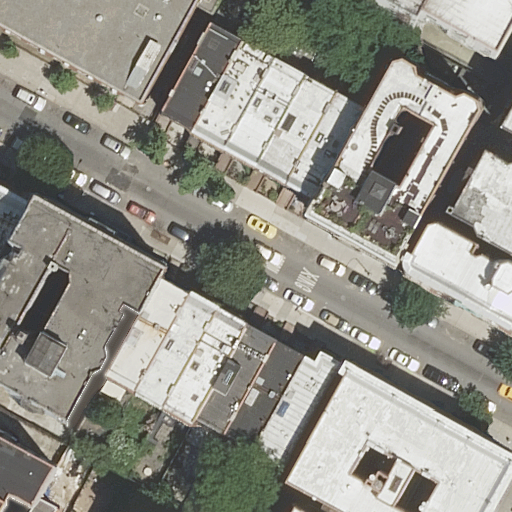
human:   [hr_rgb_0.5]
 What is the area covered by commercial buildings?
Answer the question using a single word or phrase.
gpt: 0m2

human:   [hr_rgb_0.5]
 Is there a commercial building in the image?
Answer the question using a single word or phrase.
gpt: no

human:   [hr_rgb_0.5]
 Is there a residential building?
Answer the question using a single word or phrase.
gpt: yes

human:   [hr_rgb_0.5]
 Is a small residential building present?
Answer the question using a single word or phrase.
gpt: yes

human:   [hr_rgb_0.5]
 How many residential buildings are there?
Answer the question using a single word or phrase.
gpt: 23

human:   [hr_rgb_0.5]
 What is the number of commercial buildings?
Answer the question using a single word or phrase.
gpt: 0

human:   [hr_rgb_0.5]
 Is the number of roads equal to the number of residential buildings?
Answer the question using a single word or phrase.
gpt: no

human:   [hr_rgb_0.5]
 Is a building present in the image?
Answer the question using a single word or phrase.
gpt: yes

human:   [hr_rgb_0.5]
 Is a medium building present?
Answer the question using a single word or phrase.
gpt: yes

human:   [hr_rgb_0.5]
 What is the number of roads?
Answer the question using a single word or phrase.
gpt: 1

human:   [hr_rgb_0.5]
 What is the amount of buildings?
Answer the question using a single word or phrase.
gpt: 23

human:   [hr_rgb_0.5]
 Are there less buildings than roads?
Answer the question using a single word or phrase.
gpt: no

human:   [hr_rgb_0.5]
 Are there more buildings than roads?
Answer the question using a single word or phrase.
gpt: yes

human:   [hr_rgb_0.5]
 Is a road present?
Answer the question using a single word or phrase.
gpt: yes

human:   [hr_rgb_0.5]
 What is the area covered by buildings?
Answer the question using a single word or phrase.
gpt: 4836m2

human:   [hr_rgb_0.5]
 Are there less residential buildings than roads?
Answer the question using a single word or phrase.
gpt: no

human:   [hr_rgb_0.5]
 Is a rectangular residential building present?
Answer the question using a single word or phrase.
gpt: yes

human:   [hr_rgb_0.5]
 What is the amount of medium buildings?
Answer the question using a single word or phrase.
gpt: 18

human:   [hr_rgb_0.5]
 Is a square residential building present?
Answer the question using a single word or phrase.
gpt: no

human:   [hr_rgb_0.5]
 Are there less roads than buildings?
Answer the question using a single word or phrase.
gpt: yes

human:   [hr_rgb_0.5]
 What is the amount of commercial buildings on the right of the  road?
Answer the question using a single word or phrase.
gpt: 0

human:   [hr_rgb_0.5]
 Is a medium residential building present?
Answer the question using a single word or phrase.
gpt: yes

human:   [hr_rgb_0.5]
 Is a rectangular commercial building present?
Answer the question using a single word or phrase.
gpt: no

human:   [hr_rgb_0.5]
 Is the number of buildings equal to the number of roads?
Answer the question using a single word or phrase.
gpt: no

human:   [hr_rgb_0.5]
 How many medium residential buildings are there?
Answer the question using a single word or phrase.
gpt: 18

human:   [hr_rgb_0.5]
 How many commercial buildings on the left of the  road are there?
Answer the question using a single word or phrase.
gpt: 0

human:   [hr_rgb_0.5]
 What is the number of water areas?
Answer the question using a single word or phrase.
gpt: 0

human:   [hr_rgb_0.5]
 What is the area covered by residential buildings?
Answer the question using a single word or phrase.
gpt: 4836m2

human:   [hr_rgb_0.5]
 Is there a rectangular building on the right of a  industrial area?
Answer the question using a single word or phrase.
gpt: no

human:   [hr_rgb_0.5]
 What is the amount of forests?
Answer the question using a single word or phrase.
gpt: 0

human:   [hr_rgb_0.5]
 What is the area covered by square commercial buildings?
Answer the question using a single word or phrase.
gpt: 0m2

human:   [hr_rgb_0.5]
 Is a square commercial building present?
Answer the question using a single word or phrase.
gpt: no

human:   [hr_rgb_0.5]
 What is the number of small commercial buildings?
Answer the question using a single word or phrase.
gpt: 0

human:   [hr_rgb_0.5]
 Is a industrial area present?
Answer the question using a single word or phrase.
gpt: no

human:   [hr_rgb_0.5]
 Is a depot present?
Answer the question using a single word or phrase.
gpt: no

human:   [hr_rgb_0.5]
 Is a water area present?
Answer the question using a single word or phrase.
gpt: no

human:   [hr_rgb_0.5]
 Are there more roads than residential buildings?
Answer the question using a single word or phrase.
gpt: no

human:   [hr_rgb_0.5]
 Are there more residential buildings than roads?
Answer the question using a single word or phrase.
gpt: yes

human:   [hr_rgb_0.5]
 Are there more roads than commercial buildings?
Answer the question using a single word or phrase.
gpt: yes

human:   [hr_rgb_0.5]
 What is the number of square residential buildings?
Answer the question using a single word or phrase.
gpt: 0

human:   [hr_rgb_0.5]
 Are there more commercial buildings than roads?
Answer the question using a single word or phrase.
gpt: no

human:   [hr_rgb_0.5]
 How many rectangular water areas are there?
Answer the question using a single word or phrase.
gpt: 0

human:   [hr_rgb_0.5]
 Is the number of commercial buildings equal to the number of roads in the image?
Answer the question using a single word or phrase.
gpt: no

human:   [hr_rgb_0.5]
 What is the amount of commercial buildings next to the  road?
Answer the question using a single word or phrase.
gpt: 0

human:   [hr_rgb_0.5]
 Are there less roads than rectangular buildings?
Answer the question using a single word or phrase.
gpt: yes

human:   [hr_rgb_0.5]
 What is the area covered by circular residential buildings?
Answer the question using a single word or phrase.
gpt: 0m2

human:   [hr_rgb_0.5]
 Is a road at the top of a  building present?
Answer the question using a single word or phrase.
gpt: yes

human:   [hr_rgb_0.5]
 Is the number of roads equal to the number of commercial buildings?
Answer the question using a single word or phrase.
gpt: no

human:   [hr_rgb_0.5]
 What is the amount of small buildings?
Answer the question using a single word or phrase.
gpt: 3

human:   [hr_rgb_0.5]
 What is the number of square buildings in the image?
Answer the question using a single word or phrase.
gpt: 0

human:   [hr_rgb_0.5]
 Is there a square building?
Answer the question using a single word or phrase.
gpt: no

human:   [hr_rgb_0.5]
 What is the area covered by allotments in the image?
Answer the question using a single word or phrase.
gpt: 0m2

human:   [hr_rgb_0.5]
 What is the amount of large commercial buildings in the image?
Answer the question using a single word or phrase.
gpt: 0

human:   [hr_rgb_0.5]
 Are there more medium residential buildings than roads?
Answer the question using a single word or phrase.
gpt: yes

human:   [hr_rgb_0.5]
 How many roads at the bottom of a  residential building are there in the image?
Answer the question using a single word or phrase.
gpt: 1

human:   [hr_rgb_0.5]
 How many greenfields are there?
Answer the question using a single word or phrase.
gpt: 0

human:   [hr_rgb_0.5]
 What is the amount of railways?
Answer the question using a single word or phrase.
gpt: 0

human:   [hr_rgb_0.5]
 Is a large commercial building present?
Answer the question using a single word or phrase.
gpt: no

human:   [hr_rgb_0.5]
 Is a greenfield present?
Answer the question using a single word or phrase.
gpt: no

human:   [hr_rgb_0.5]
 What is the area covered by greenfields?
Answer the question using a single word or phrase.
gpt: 0m2

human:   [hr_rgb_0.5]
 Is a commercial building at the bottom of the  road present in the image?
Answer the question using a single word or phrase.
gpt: no

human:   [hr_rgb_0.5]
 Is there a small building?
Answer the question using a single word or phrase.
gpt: yes

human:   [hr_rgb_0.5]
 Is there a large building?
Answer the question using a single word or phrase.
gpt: yes

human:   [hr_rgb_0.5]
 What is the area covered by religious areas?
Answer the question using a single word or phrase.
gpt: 0m2